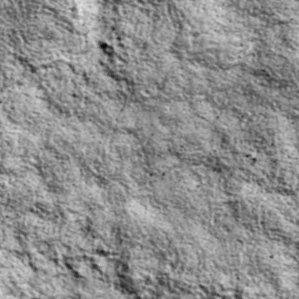
Label: non_frost